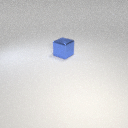
large blue metal cube